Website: macys
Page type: customer-info-address
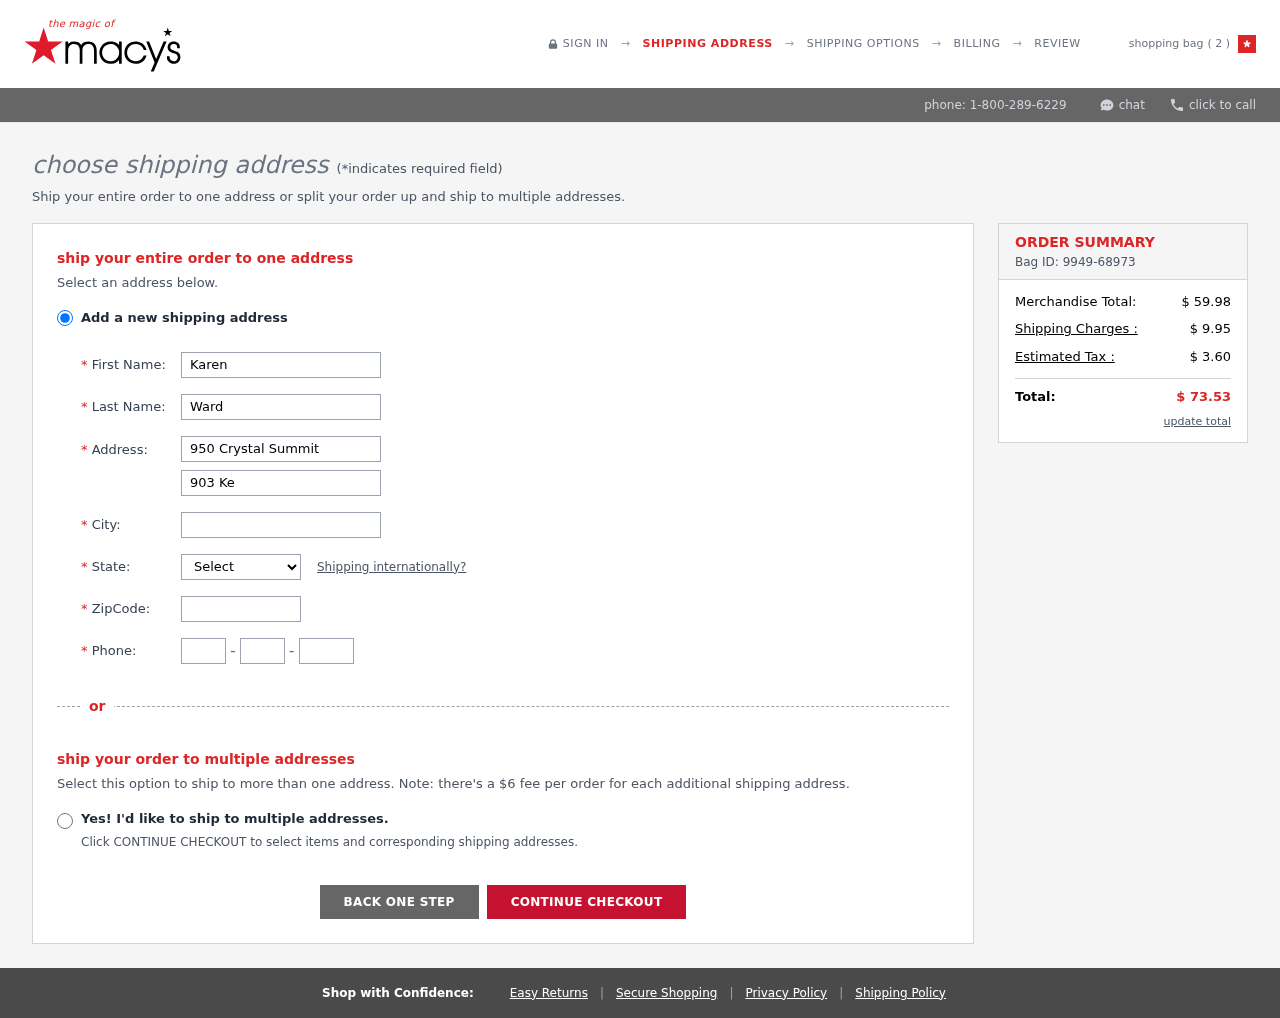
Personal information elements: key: PII_CITY
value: Chelseymouth
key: PII_FIRSTNAME
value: Karen
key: PII_LASTNAME
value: Ward
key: PII_PHONE_AREA
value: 201
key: PII_PHONE_PREFIX
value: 967
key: PII_PHONE_SUFFIX
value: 5069
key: PII_POSTCODE
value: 38418
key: PII_STATE_ABBR
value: DC
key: PII_STREET
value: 950 Crystal Summit
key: PII_STREET2
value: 903 Kelly Field
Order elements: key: ORDER_NUM_ITEMS
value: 2
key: ORDER_ID
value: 9949-68973
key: ORDER_SUBTOTAL
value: $ 59.98
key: ORDER_SHIPPING_COST
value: $ 9.95
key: ORDER_TAX
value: $ 3.60
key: ORDER_TOTAL
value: $ 73.53